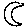
Label: moon